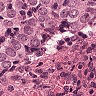
Metastatic tissue present: yes